Question: It is required to place a number of queens so that there is a queen in each row and column. Find the number of different placements of queens that satisfy the constraint that queens cannot attack each other. At the same time, the newly placed queen cannot be eaten by the existing knight, but there is no need to consider whether the knight will be attacked by the queen.
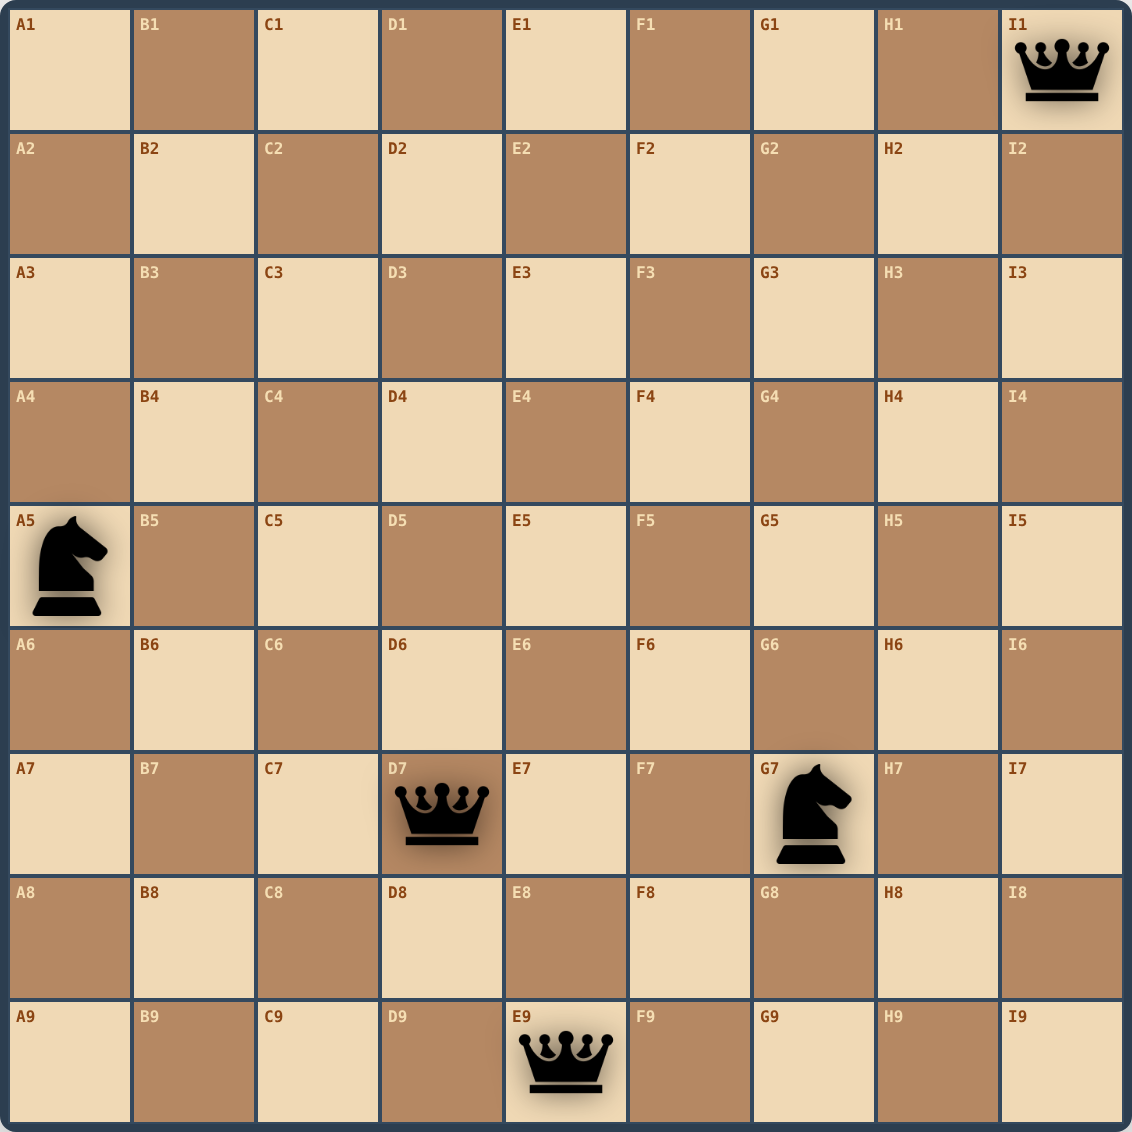
Answer: 2